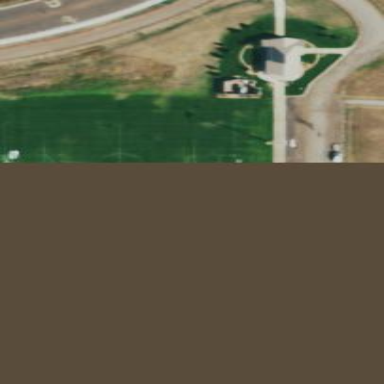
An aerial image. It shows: Soccer pitch for outdoor sports and leisure activities.